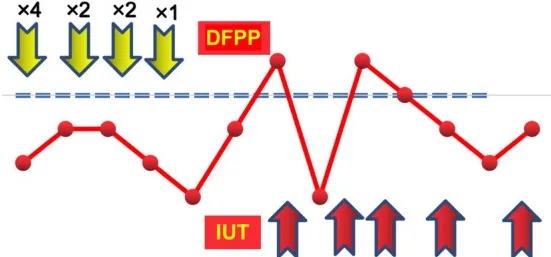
The fluctuations of MoM during the whole treatment course (case 1). The yellow arrows denote the DFPP treatment session. The red arrows indicate IUT.
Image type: pathology (immunostaining)